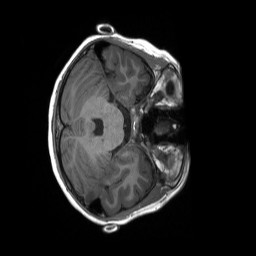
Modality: T1w
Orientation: axial
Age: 9
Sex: female
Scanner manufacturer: siemens
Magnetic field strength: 3 T
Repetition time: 2.3 s
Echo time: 0.00232 s